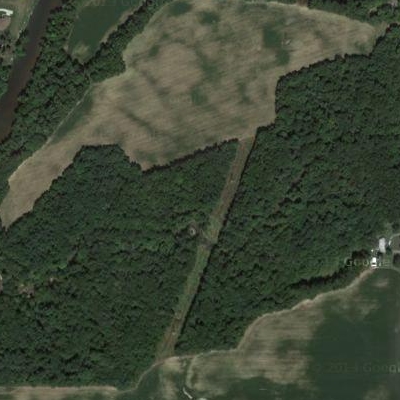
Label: eForest